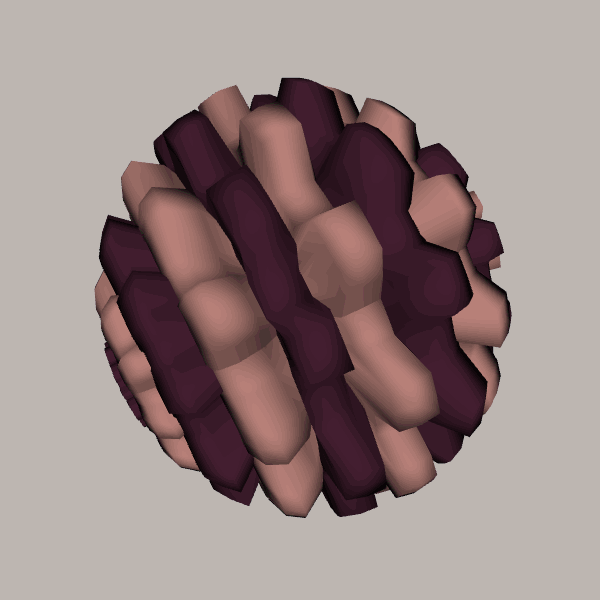
Background: light